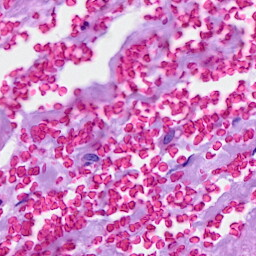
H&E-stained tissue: Breast